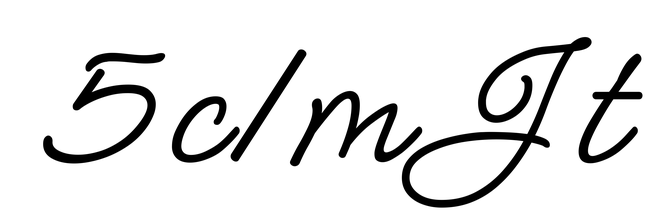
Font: MeowScript-Regular